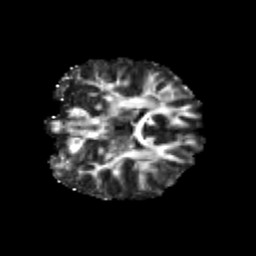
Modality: FA
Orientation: coronal
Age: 19
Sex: male
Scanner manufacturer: siemens
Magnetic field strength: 3 T
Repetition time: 3.5 s
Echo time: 0.125 s